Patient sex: F
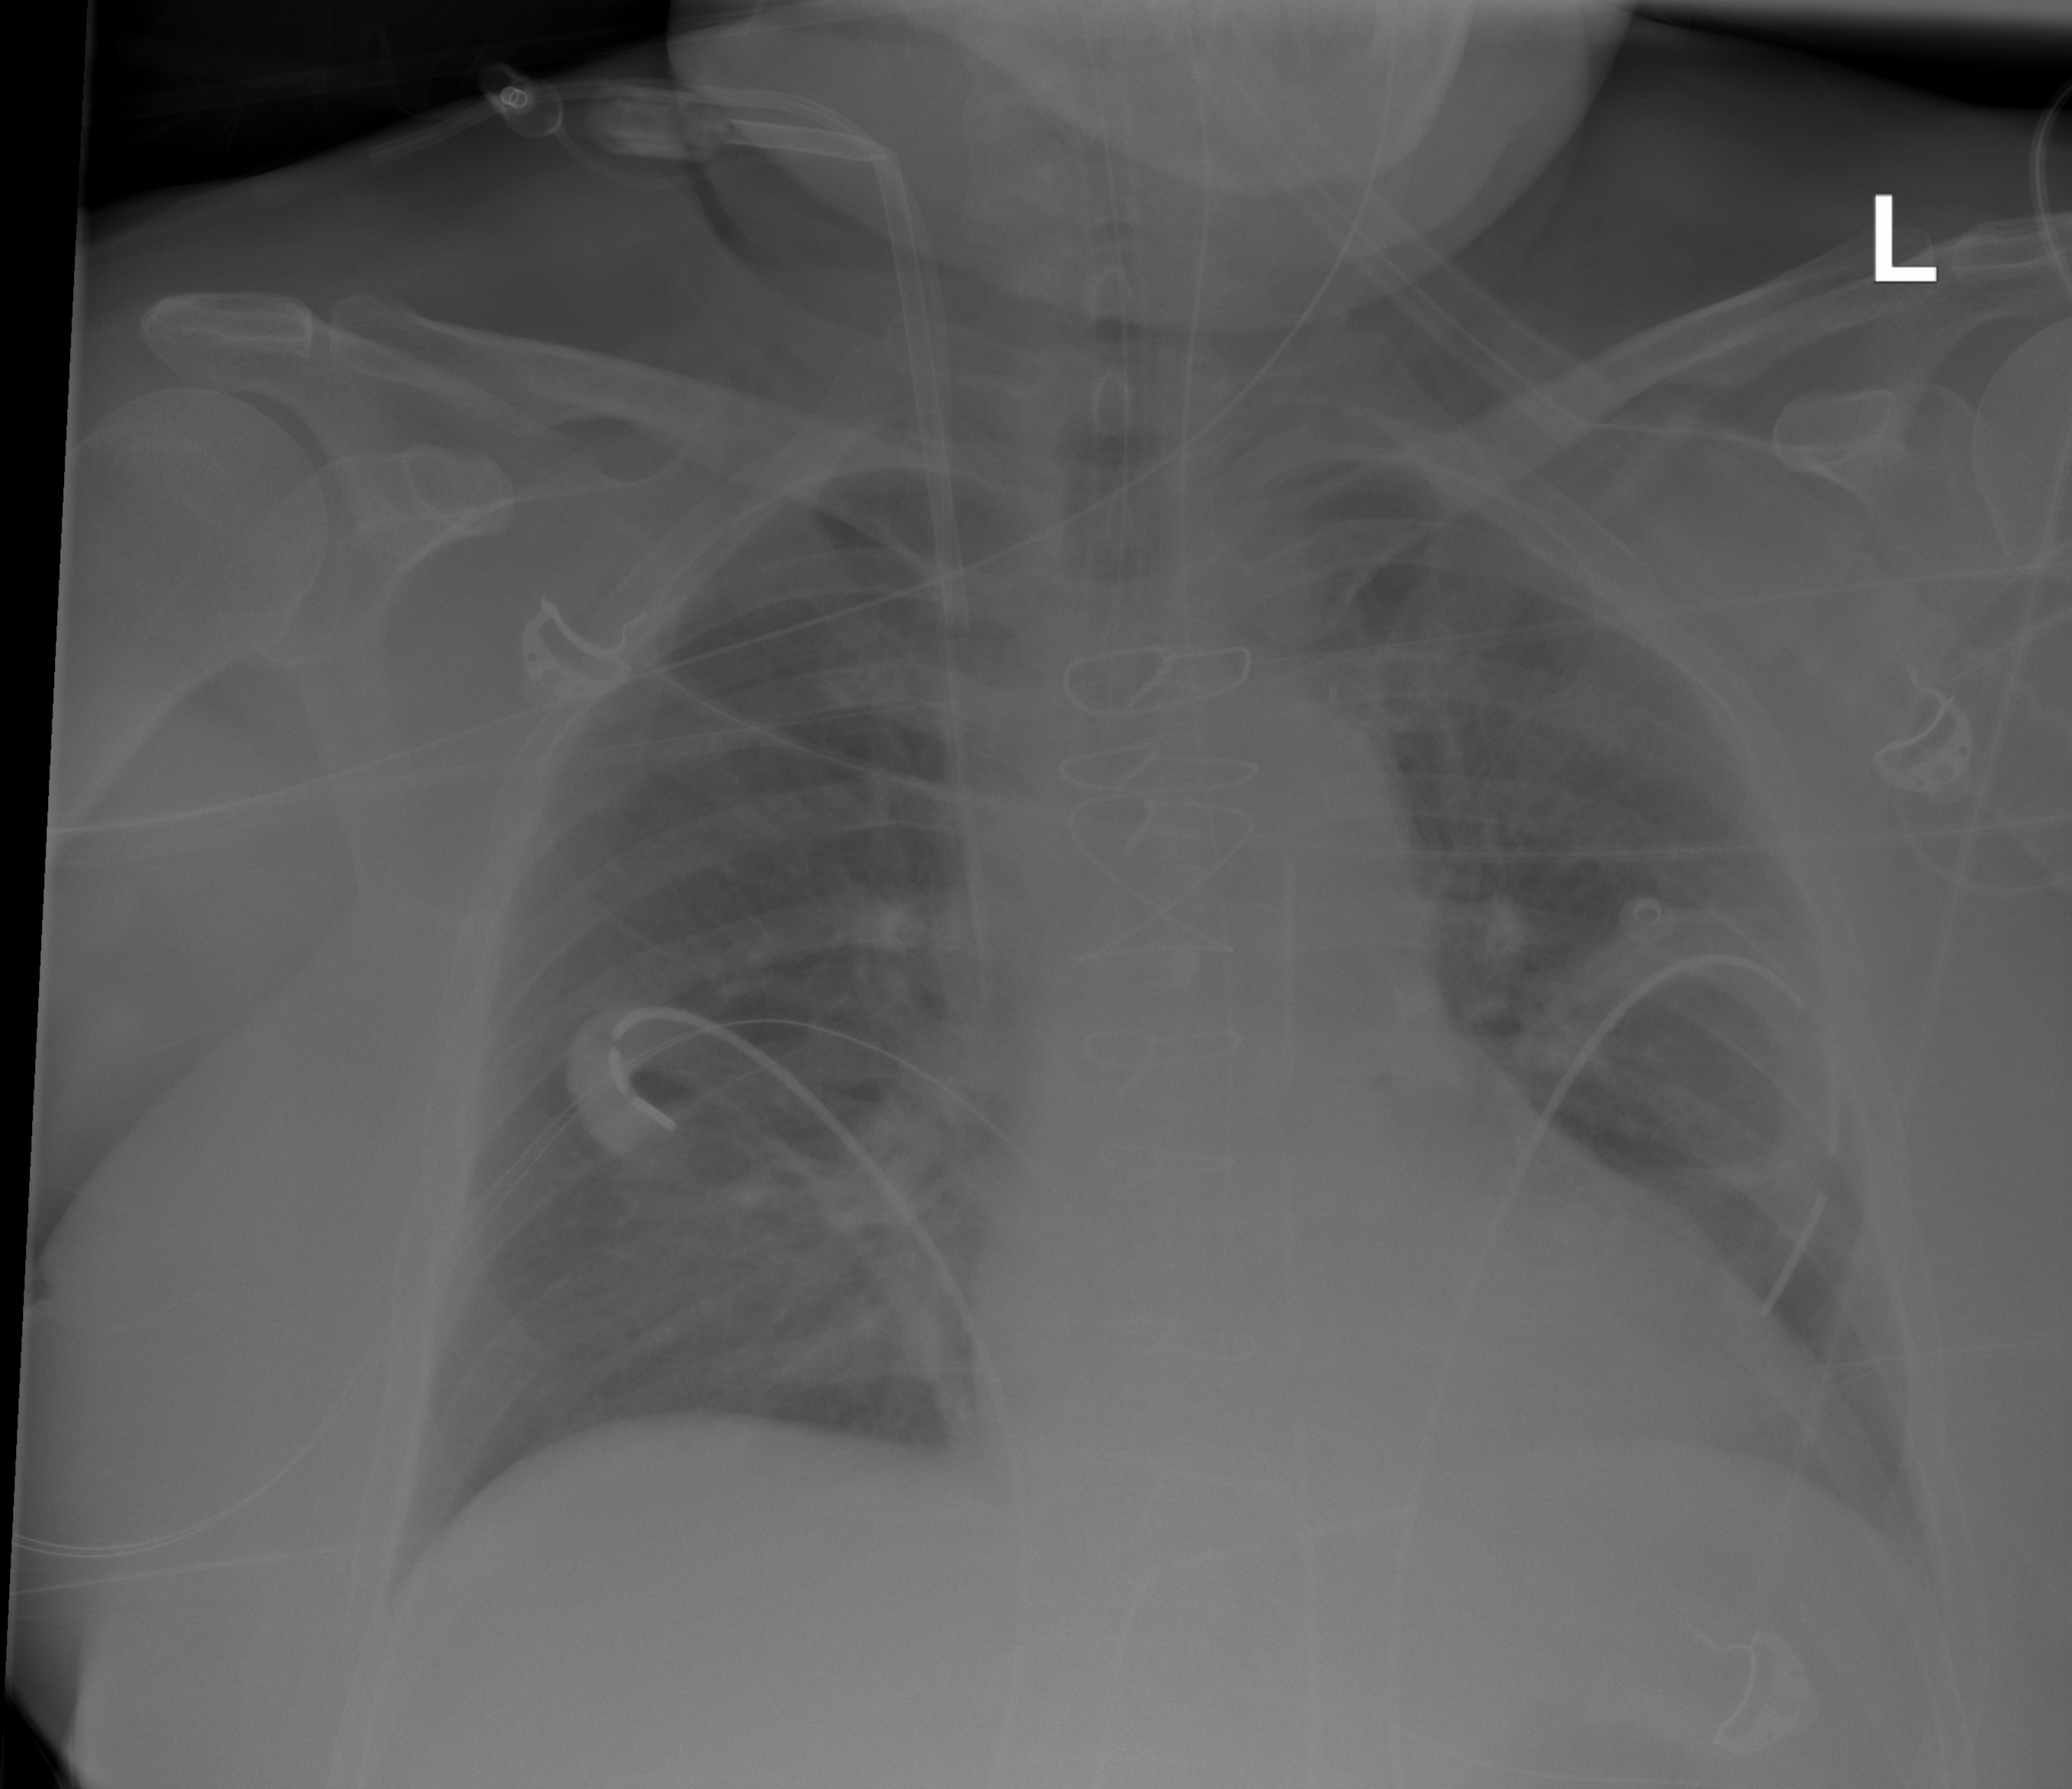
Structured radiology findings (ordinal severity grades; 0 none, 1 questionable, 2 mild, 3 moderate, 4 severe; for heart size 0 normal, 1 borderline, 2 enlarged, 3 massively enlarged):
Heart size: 0
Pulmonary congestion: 2
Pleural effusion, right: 0
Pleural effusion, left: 0
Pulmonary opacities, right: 0
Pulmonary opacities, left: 0
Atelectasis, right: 0
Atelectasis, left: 2